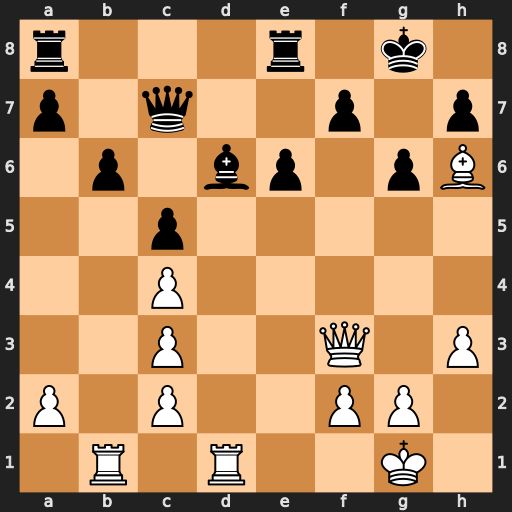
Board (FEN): r3r1k1/p1q2p1p/1p1bp1pB/2p5/2P5/2P2Q1P/P1P2PP1/1R1R2K1
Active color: w
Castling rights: -
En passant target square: -
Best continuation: Rxd6 Qxd6 Qf6 Qf8 Bxf8